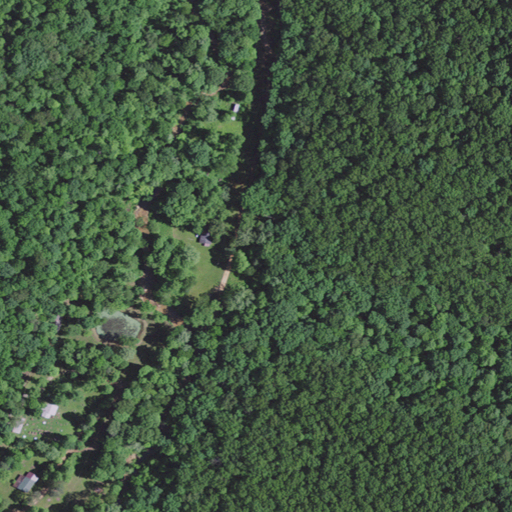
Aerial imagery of valley in Kentucky named Oil Well Hollow containing deciduous forest, open development, and low intensity development